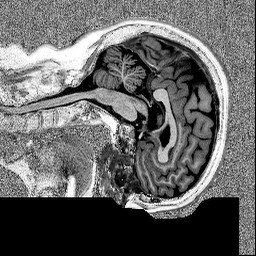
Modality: MP2RAGE
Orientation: sagittal
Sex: female